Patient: sex M, age 78
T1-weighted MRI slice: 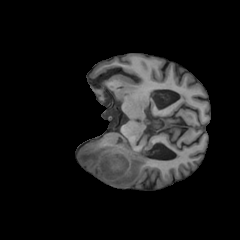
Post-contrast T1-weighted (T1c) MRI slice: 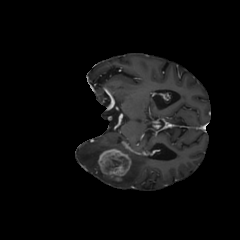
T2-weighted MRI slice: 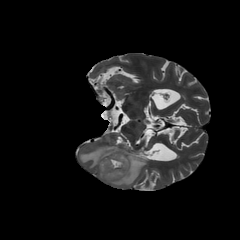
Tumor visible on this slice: yes
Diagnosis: Glioblastoma, IDH-wildtype
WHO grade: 4